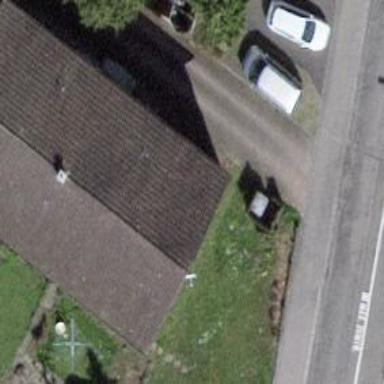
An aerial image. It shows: Building with tiled roof.